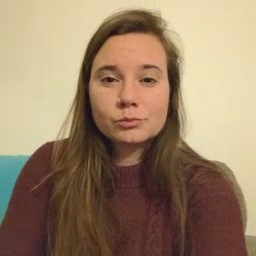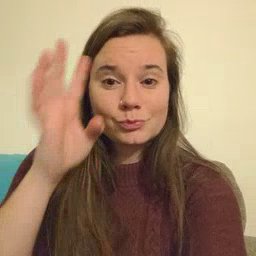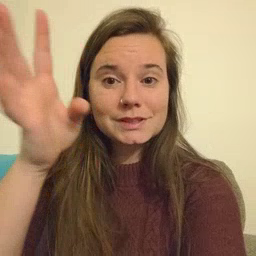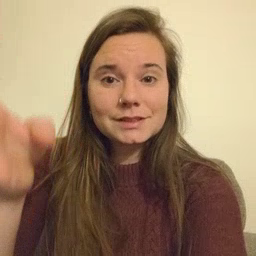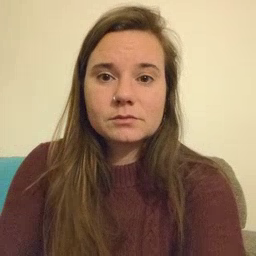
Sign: pretend